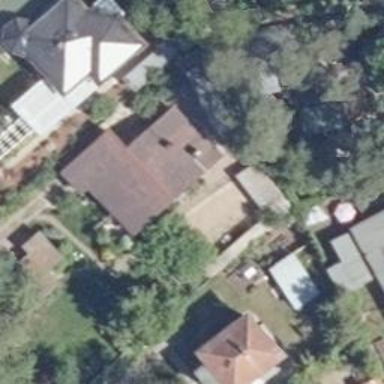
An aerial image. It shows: Detached building.